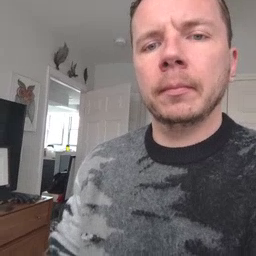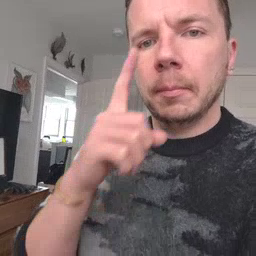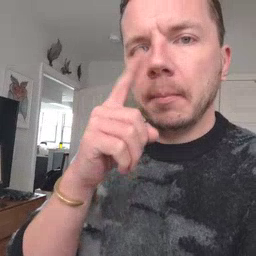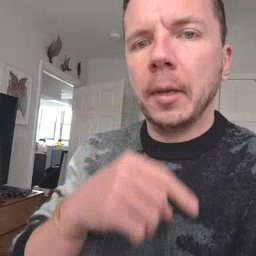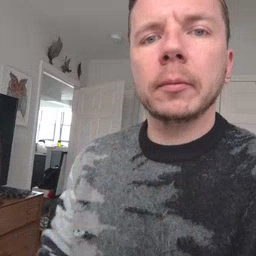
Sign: mouse